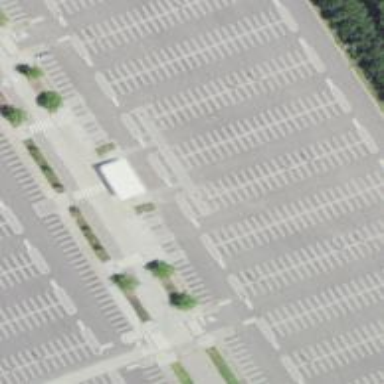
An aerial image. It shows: Parking space is available.